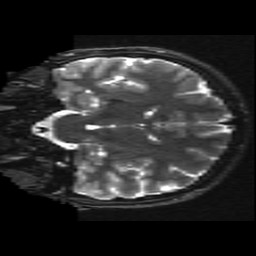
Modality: T2w
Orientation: coronal
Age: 15
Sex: female
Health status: ill
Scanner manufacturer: ge
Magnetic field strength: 3 T
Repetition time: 7.5 s
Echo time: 0.1007 s